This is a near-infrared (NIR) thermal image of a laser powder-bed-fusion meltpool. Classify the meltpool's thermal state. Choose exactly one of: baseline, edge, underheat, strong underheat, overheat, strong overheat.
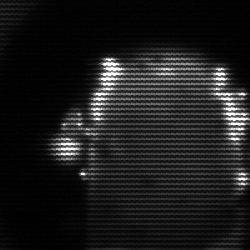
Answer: baseline